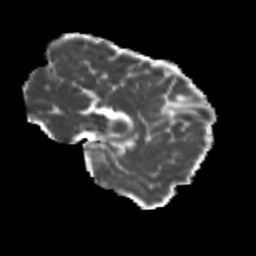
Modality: MD
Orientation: sagittal
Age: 26
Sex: female
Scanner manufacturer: siemens
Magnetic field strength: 3 T
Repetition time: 3.5 s
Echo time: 0.104 s